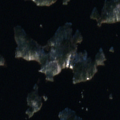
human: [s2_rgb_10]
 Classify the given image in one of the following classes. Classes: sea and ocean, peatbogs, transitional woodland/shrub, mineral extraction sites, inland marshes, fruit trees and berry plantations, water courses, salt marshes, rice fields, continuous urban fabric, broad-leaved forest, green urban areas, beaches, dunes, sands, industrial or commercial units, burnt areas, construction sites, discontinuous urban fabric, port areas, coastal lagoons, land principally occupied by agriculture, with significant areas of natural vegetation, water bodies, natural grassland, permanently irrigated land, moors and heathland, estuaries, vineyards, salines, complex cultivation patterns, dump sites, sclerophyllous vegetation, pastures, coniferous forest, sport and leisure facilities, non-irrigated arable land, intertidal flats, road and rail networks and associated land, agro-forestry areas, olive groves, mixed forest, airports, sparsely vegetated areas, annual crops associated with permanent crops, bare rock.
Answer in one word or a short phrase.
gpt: coniferous forest, water bodies